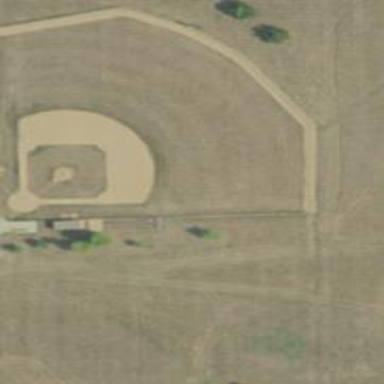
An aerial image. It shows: Baseball pitch for leisure land.